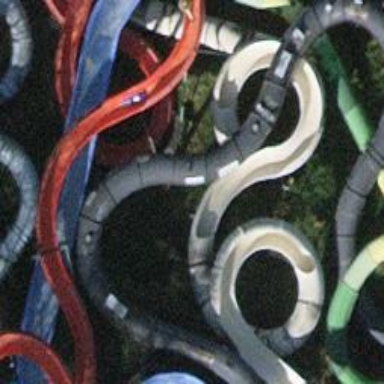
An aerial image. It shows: Water slide attraction.